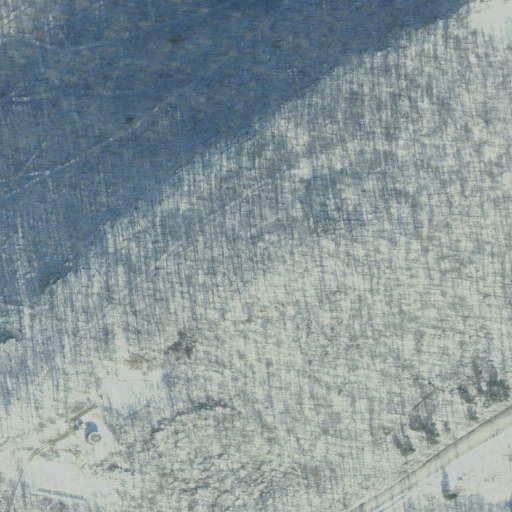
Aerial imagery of mountain in Maryland named Conneway Hill containing deciduous forest, open development, and medium intensity development